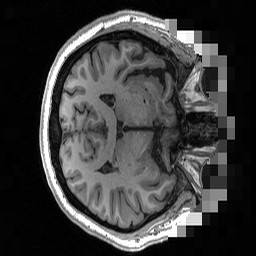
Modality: T1w
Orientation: axial
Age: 42
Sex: female
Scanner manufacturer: siemens
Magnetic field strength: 3 T
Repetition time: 2.53 s